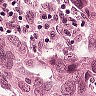
Metastatic tissue present: yes